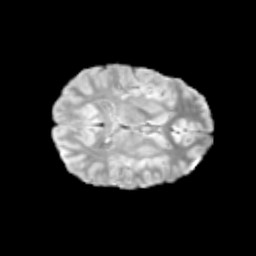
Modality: T2w
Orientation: axial
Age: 12
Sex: female
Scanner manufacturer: siemens
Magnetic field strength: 3 T
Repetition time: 3.8 s
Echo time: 0.07 s